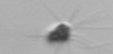
Label: Calciopappus